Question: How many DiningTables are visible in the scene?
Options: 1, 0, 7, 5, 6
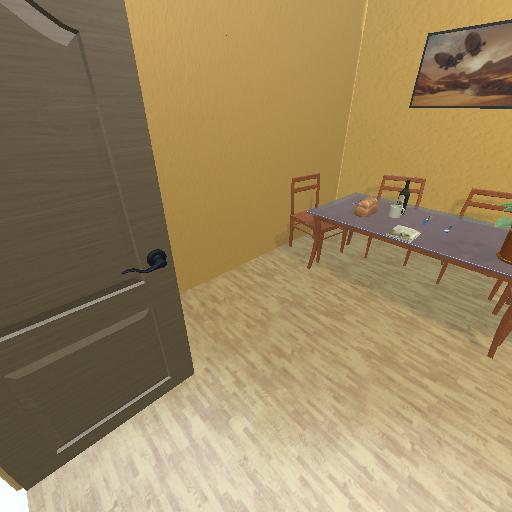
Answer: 1